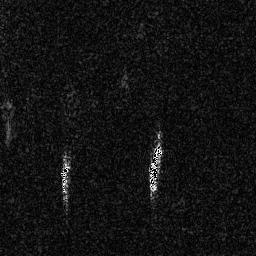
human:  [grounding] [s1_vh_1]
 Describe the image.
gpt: In the satellite image, there is  <ref>1 small ship </ref> <box>[[22, 62, 27, 75, 0]]</box> located at left,  <ref>1 medium ship </ref> <box>[[57, 55, 63, 74, 0]]</box> located at center.